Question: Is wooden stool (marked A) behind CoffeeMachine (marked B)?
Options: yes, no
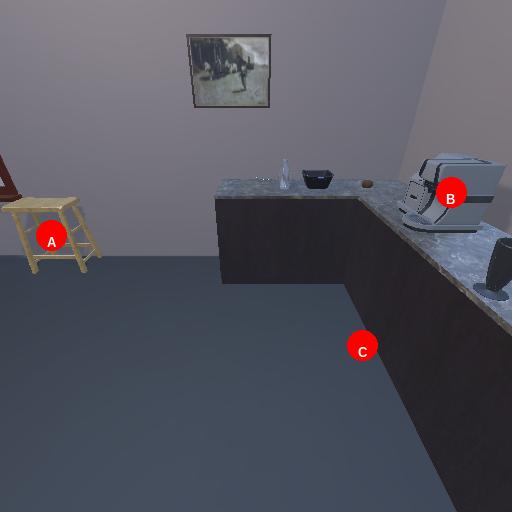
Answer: yes